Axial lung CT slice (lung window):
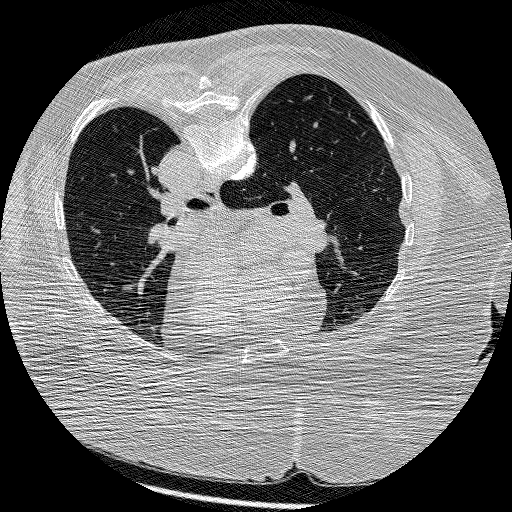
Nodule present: yes
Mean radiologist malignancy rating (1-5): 2.5